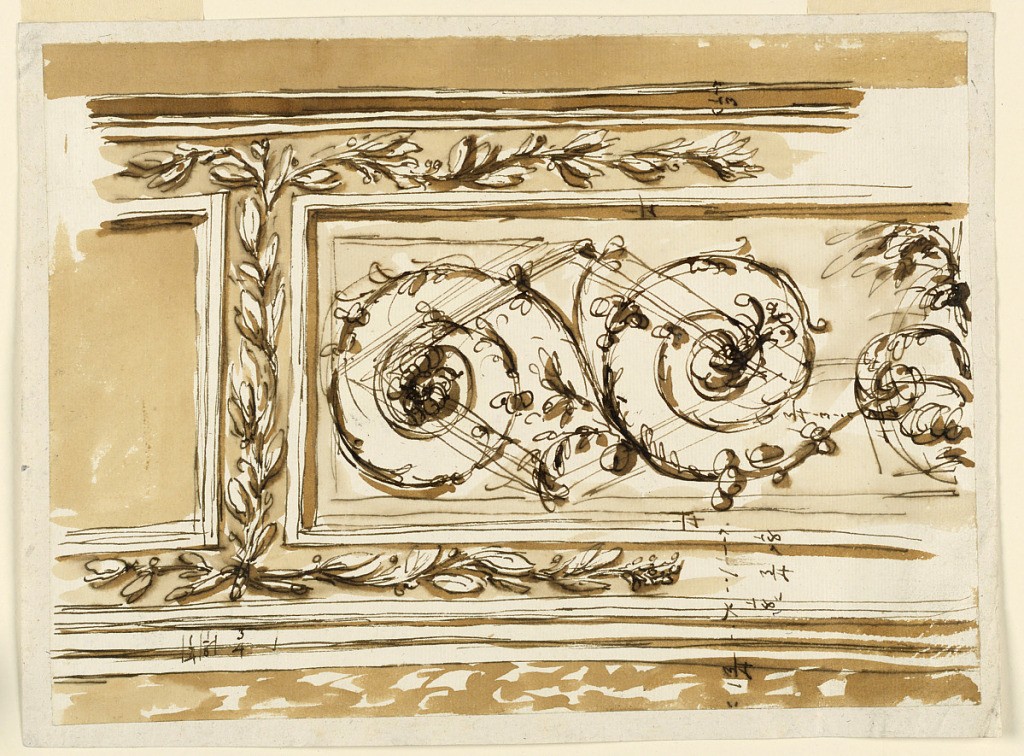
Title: Dado
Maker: Giuseppe Barberi, Italian, 1746–1809
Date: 1746–1809
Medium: Pen and brown ink, brush and brown wash on off-white laid paper, lined
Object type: Drawing
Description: Dado.